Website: crate-barrel
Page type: address-validator
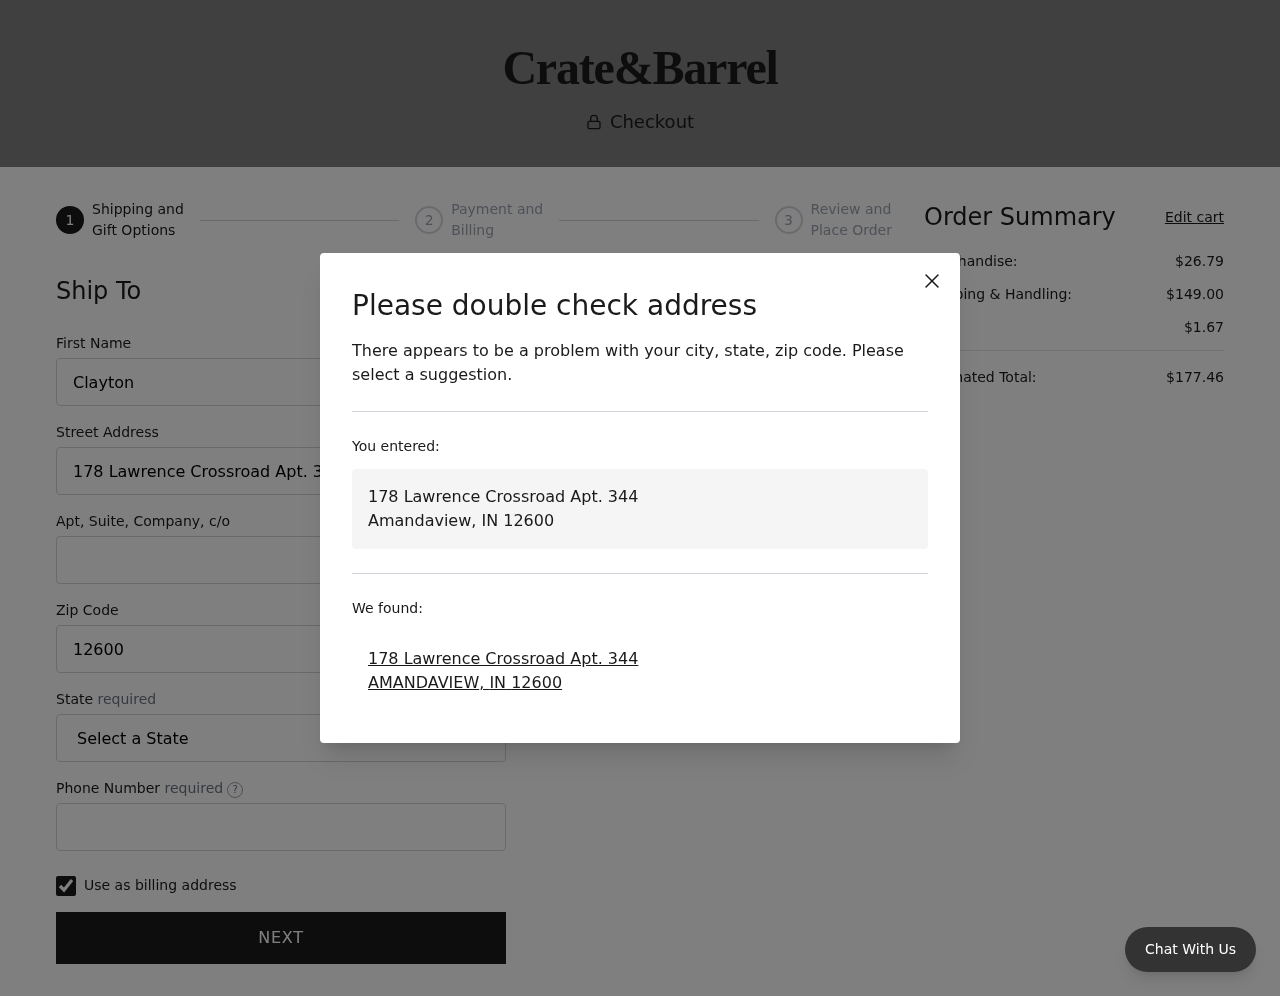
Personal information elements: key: PII_CITY
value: Amandaview
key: PII_CITY
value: AMANDAVIEW
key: PII_FIRSTNAME
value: Clayton
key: PII_PHONE
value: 7032306749
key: PII_POSTCODE
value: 12600
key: PII_STATE
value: Indiana
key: PII_STATE_ABBR
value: IN
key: PII_STREET
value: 178 Lawrence Crossroad Apt. 344
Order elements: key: ORDER_SUBTOTAL
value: $26.79
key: ORDER_SHIPPING_COST
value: $149.00
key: ORDER_TAX
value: $1.67
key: ORDER_TOTAL
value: $177.46